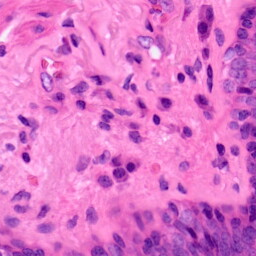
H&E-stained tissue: Lung